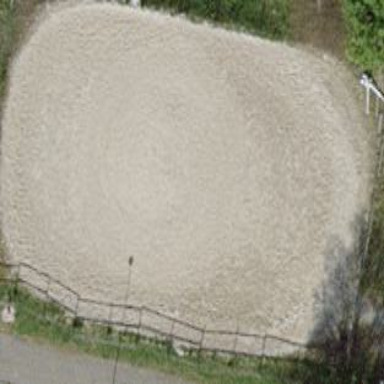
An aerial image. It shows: Equestrian pitch with sandy surface for leisure land.